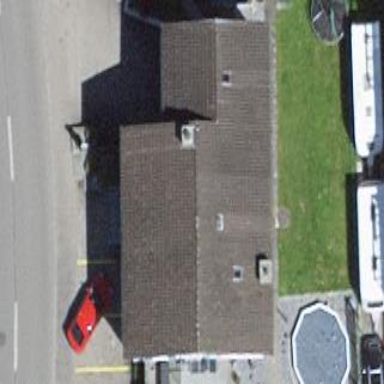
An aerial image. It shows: Simple house.